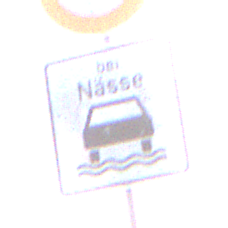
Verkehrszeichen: BeiNaesse
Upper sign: Geschwindigkeit80
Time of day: SunriseSunset
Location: Outdoor (Nature)
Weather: Overcast
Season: NotSpecified
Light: Natural